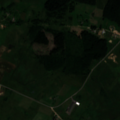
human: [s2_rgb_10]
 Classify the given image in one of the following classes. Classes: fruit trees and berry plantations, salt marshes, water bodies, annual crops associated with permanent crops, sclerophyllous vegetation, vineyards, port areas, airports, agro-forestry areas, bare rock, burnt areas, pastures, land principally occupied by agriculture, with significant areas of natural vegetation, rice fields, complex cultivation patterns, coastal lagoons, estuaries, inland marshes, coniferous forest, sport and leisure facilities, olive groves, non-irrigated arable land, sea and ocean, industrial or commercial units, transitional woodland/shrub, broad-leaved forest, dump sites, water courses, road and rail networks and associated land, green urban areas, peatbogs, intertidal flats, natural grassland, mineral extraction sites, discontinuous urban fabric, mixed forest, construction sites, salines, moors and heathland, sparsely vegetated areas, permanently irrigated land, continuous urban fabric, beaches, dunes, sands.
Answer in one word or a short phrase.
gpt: non-irrigated arable land, pastures, complex cultivation patterns, mixed forest